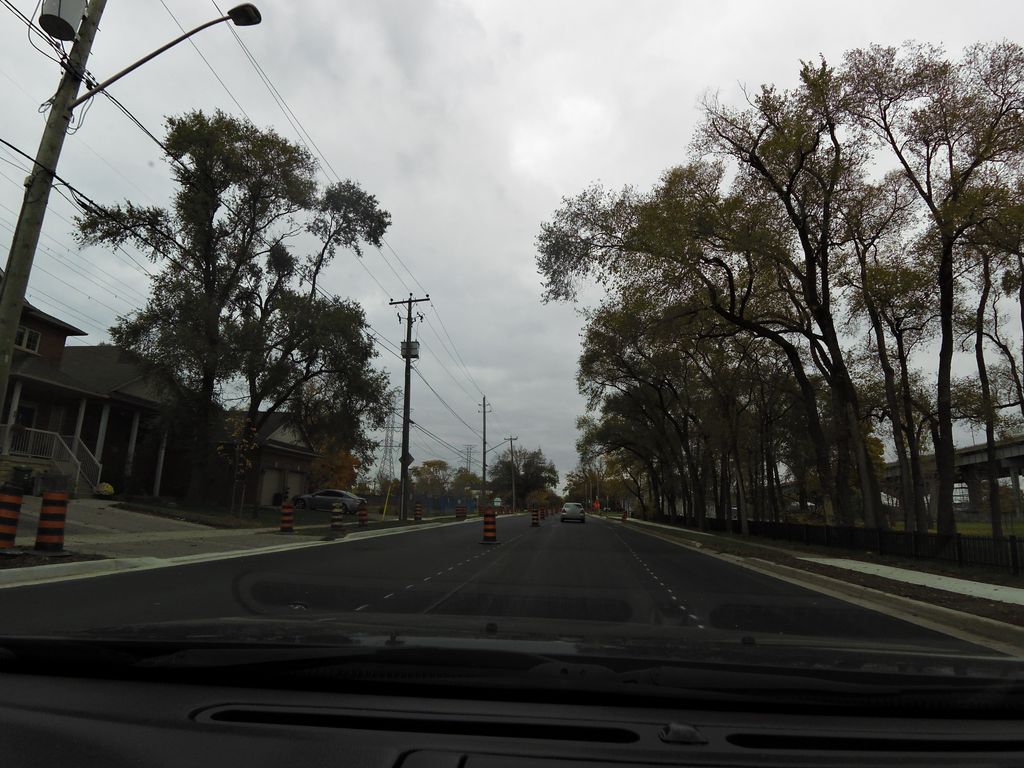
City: hamilton